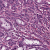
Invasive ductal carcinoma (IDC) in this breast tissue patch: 1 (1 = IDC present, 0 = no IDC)